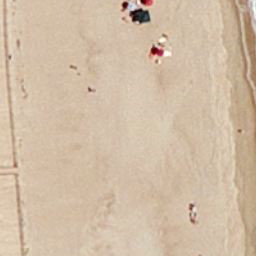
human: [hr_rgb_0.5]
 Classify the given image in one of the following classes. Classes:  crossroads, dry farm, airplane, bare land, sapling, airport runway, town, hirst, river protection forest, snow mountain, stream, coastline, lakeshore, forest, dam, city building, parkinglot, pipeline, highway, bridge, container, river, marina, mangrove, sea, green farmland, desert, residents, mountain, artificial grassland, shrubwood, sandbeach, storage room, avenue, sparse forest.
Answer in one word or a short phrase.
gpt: sandbeach